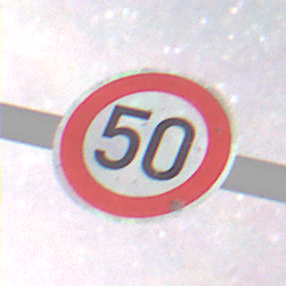
Verkehrszeichen: Geschwindigkeit50
Umgebung: Outdoor, Suburban
Tageszeit: Night
Wetter: Clear
Licht: Artificial
Jahreszeit: NotSpecified
Kontrast: MediumContrast